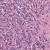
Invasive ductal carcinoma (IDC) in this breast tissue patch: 1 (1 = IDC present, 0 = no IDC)